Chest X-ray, AP view. Patient: 30 years old, sex M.
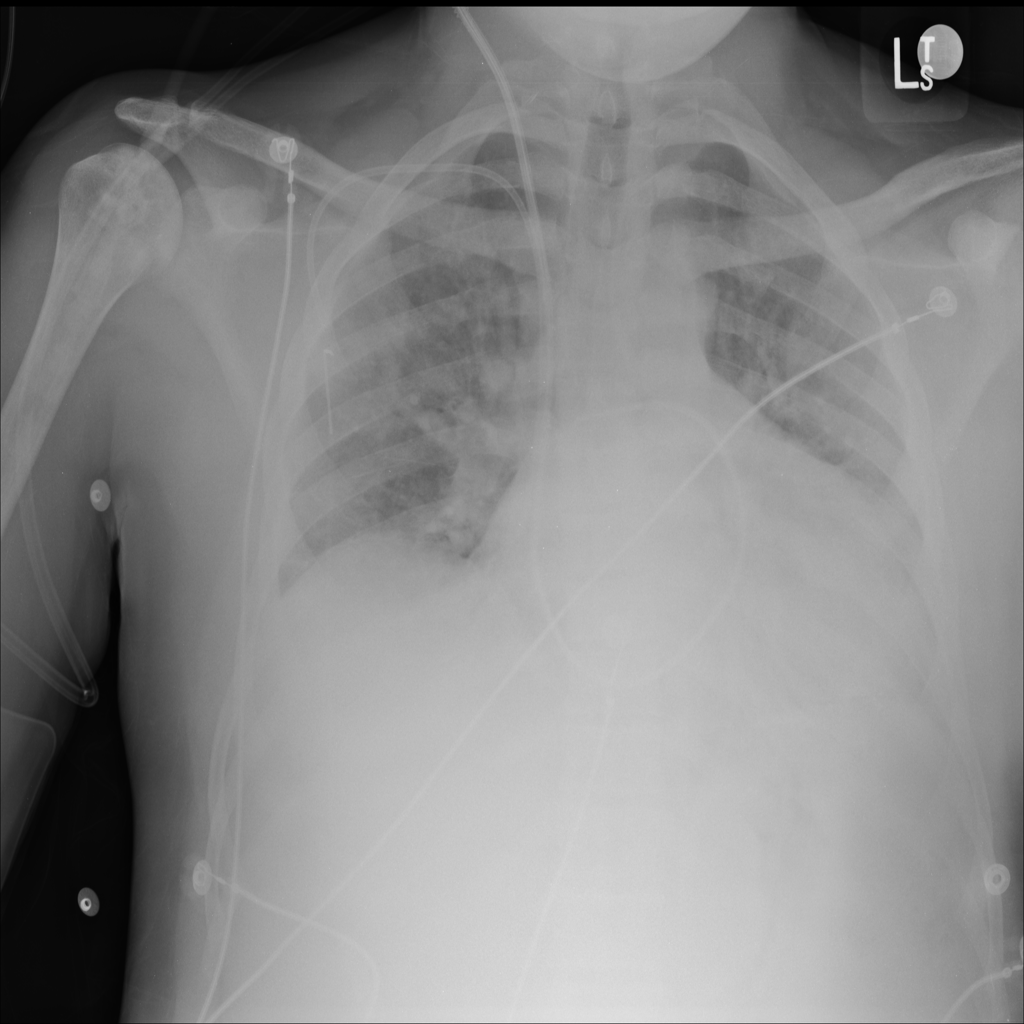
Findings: No Finding